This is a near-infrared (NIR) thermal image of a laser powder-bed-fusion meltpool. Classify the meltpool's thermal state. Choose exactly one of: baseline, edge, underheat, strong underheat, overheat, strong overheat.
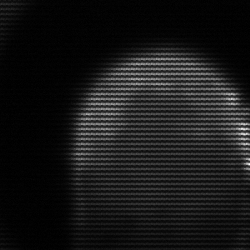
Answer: edge